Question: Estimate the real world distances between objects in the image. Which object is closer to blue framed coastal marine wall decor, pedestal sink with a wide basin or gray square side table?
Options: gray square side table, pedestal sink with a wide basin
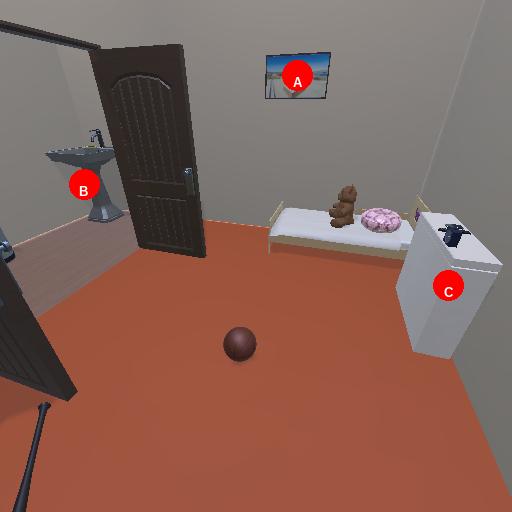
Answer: gray square side table